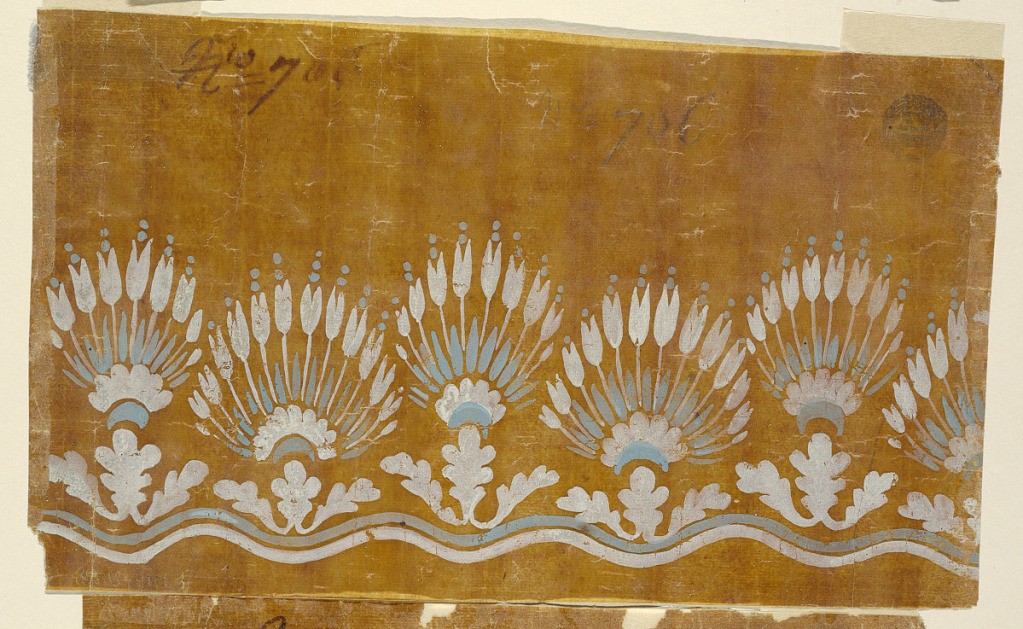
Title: Design for an Embroidered or Woven Horizontal Border
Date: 1805–1815
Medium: Brush and light blue, white gouache on glazed tracing paper
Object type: Drawing
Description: Plants with fan-like blossoms stand over two undulating strips.